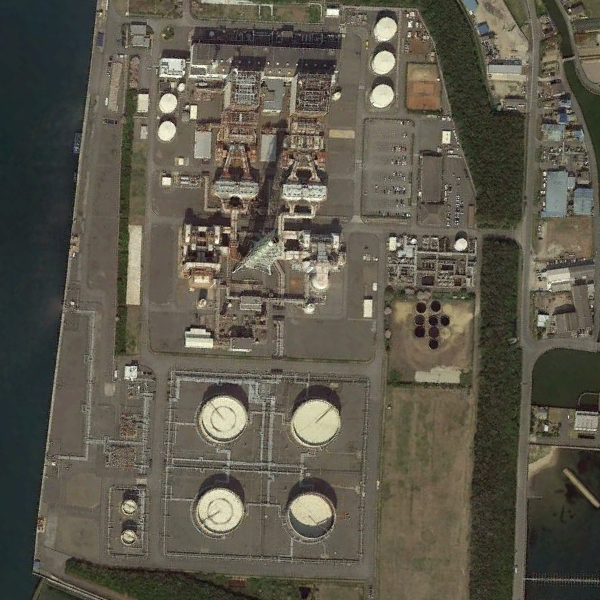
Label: StorageTanks